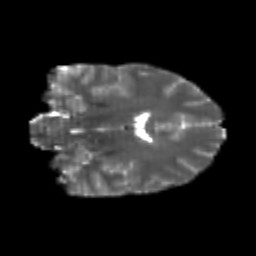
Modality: T2w
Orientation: coronal
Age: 20
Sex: female
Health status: healthy
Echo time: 0.074 s